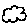
Label: cloud